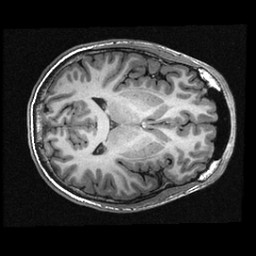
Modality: T1w
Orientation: axial
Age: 19
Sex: male